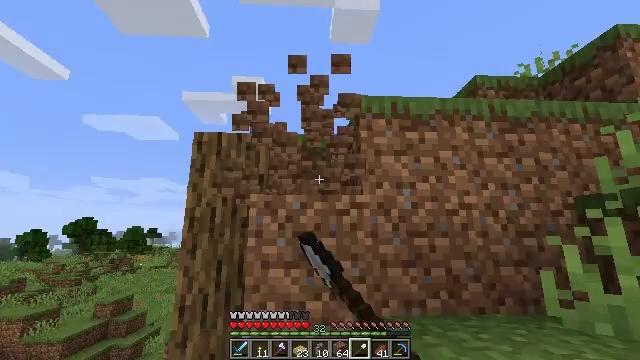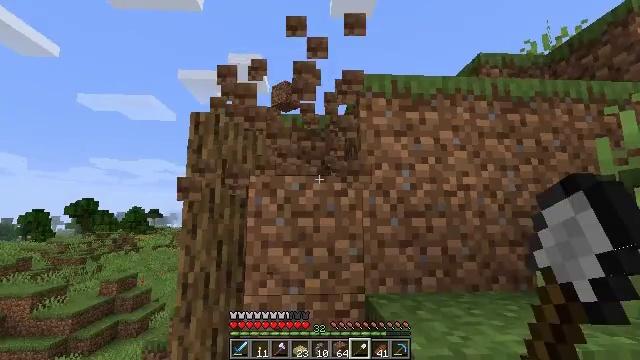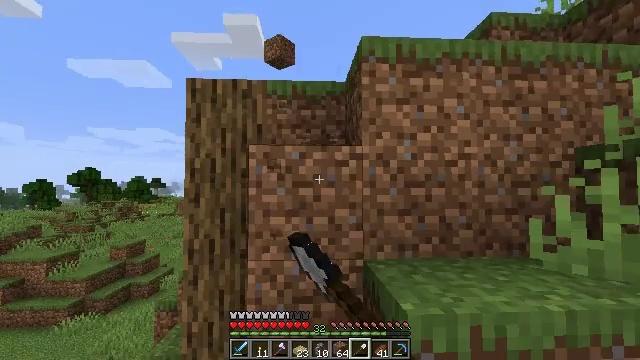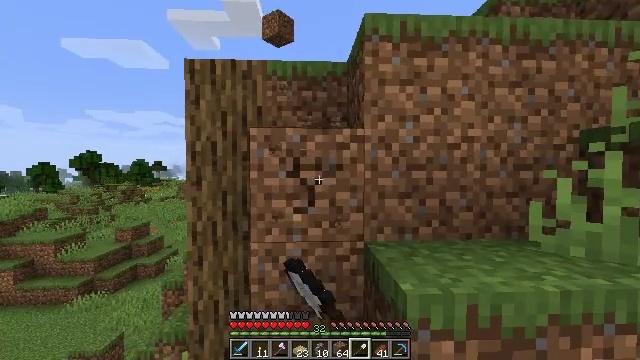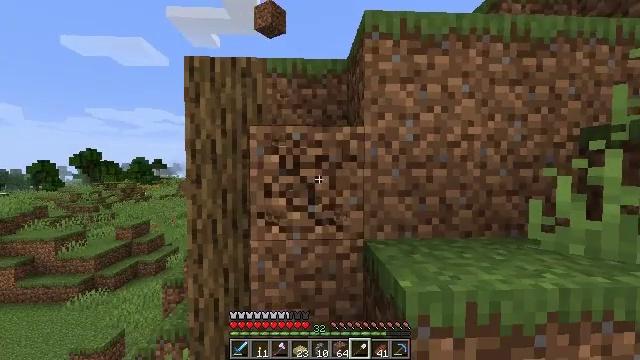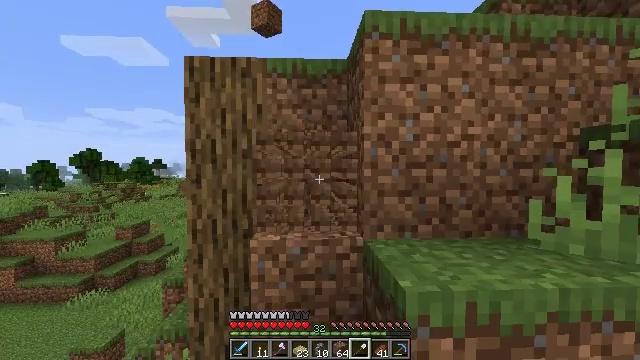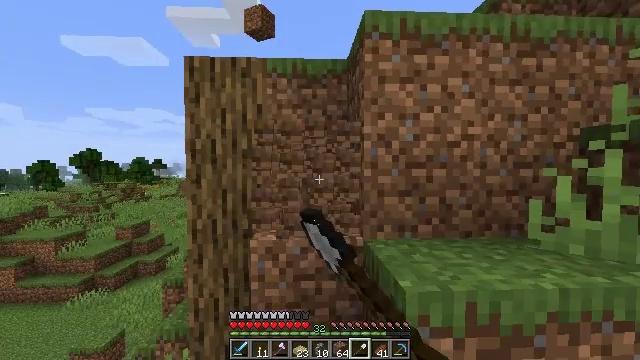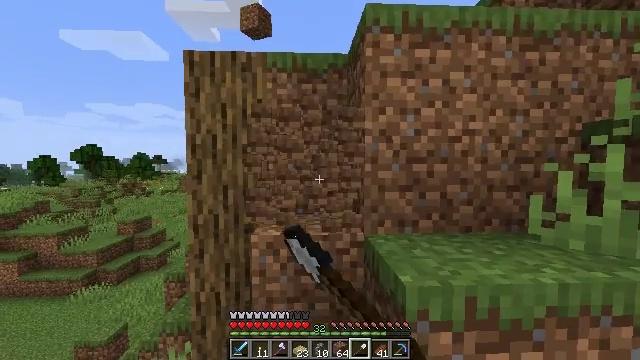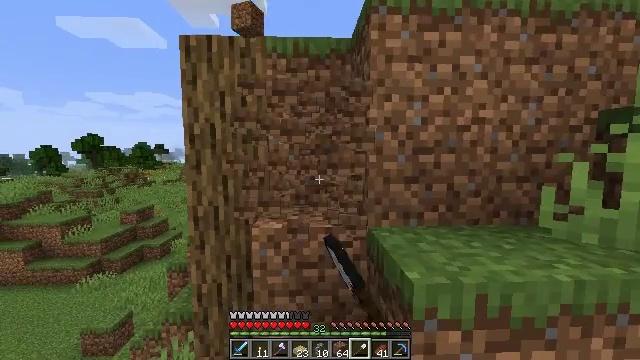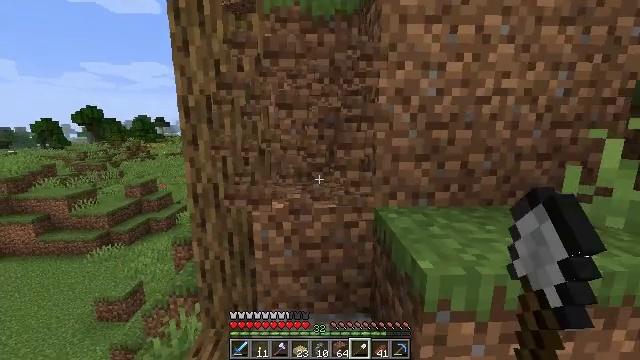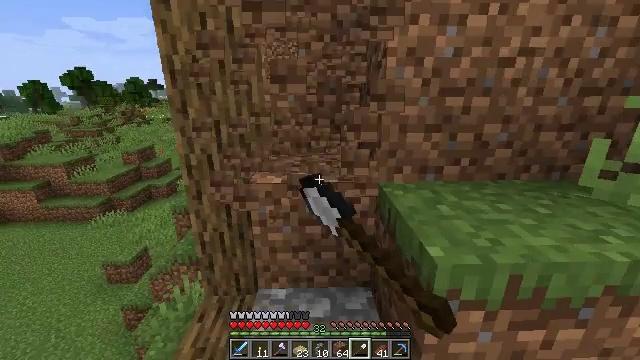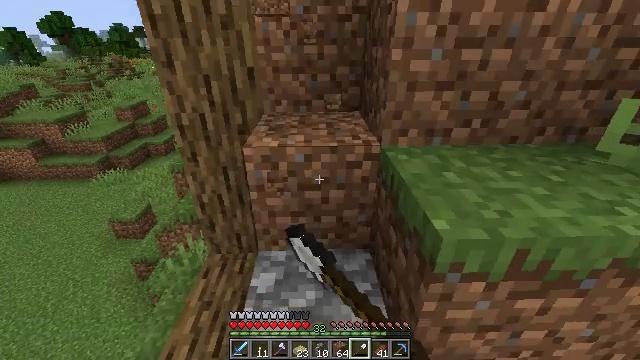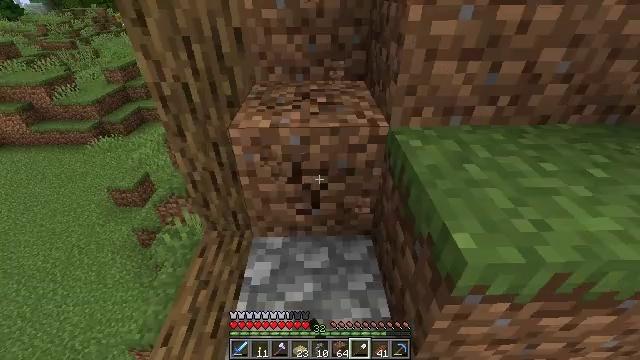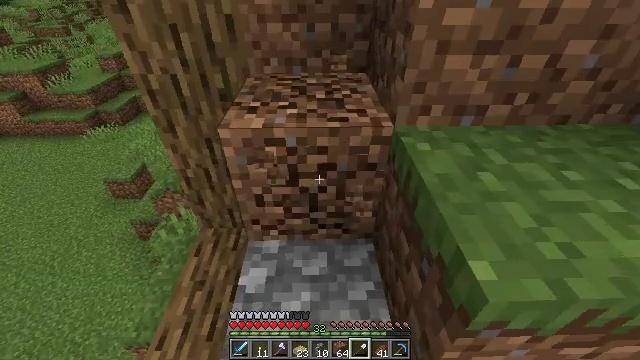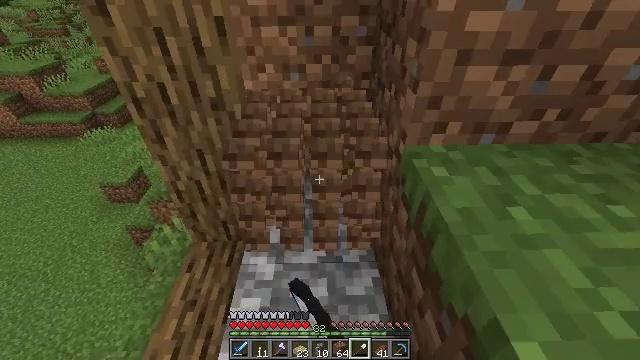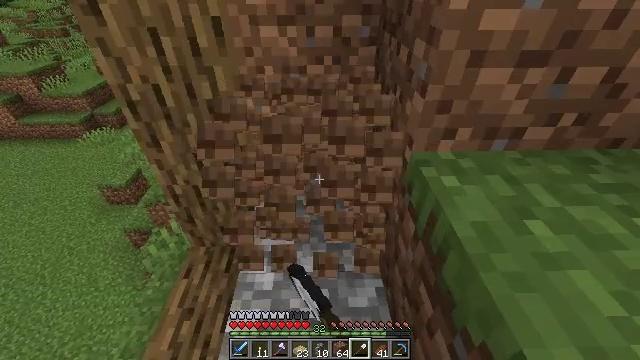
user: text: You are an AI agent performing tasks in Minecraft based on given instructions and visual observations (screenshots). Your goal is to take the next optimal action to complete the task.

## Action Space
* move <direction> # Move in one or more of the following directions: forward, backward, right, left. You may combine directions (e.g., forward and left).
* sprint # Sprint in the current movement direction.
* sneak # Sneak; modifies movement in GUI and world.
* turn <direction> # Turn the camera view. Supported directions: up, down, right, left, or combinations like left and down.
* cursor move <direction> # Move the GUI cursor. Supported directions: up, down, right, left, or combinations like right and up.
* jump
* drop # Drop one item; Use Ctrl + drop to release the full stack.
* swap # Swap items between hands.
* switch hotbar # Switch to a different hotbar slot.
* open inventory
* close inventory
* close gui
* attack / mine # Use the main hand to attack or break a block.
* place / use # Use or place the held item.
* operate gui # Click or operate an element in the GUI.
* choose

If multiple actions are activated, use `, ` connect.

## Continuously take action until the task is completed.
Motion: motion action
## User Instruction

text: Break the dirt block.
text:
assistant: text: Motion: turn down, attack / mine
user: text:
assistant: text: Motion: turn down, attack / mine
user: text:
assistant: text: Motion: turn down, attack / mine
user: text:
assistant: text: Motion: attack / mine
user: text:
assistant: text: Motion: attack / mine
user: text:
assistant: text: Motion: attack / mine
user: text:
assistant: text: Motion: turn down, attack / mine
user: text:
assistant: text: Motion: move forward, turn down, attack / mine
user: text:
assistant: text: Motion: move forward, turn down, attack / mine
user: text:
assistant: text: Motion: move forward, turn down, attack / mine
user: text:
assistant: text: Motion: move forward, turn down, attack / mine
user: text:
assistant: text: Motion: move forward, turn down, attack / mine
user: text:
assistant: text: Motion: move forward, turn down, attack / mine
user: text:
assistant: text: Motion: attack / mine
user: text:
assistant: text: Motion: attack / mine
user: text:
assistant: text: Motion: attack / mine
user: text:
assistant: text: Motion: turn right, attack / mine
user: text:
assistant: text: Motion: turn right and up, attack / mine
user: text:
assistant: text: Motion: move left, turn right and up, attack / mine
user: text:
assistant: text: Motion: move left, turn right and up, attack / mine
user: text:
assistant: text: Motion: move left, turn right and up, attack / mine
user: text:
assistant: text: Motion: move left, turn right and up, attack / mine
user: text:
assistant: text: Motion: turn right and up, attack / mine
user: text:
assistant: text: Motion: turn right and up, attack / mine
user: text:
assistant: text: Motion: turn right and up, attack / mine
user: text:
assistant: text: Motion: turn right, attack / mine
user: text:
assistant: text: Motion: attack / mine
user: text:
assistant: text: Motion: turn right and down, attack / mine
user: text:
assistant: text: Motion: turn right and down, attack / mine
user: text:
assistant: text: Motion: turn down, attack / mine